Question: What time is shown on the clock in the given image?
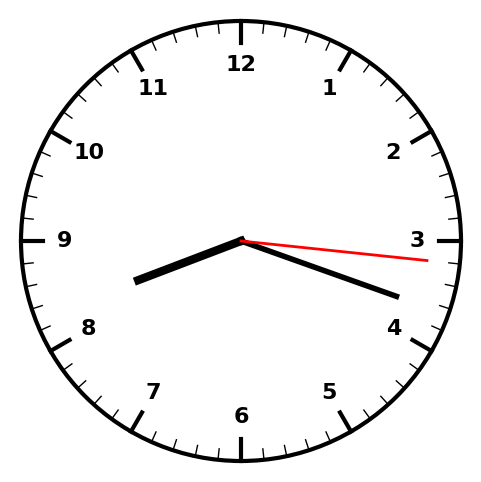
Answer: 08:18:16